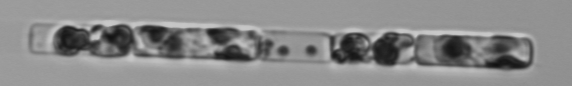
Label: Guinardia_delicatula_TAG_internal_parasite